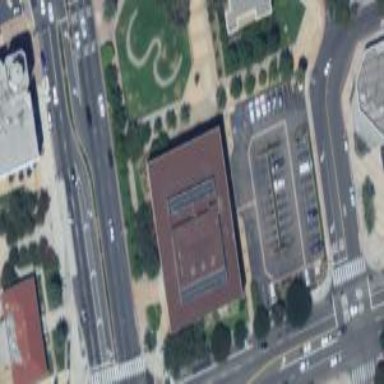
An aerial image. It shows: Office building.